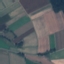
Land use / land cover: PermanentCrop